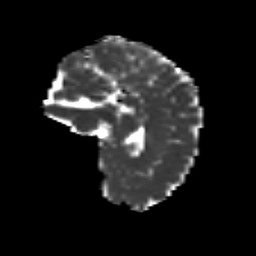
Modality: MD
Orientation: sagittal
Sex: male
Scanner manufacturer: siemens
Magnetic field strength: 3 T
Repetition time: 5 s
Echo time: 0.071 s